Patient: sex F, age 63
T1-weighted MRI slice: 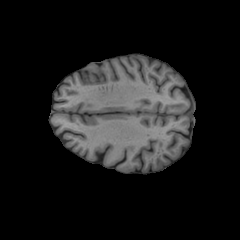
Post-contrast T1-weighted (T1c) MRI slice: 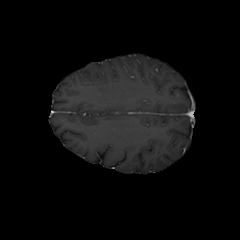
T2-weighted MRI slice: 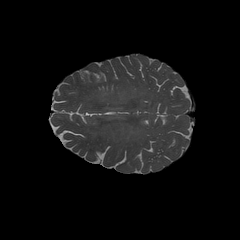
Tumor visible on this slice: no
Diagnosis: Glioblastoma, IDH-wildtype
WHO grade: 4